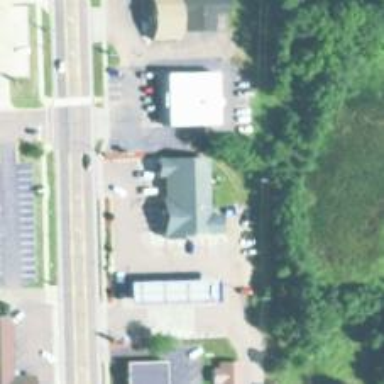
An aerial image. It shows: Convenience shop.